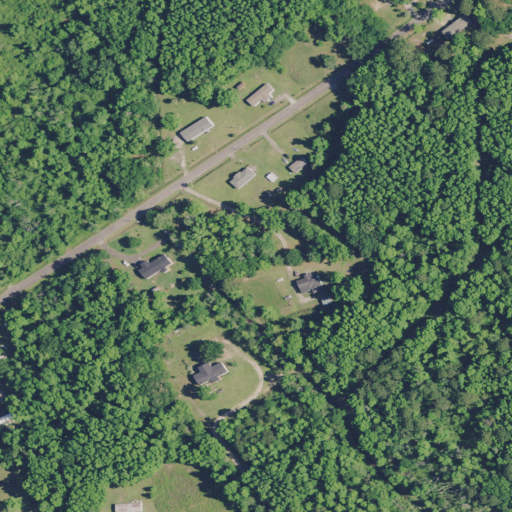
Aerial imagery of island in South Carolina named Warsaw Island containing mixed forest, woody wetlands, open development, evergreen forest, low intensity development, grassland, shrub, and deciduous forest